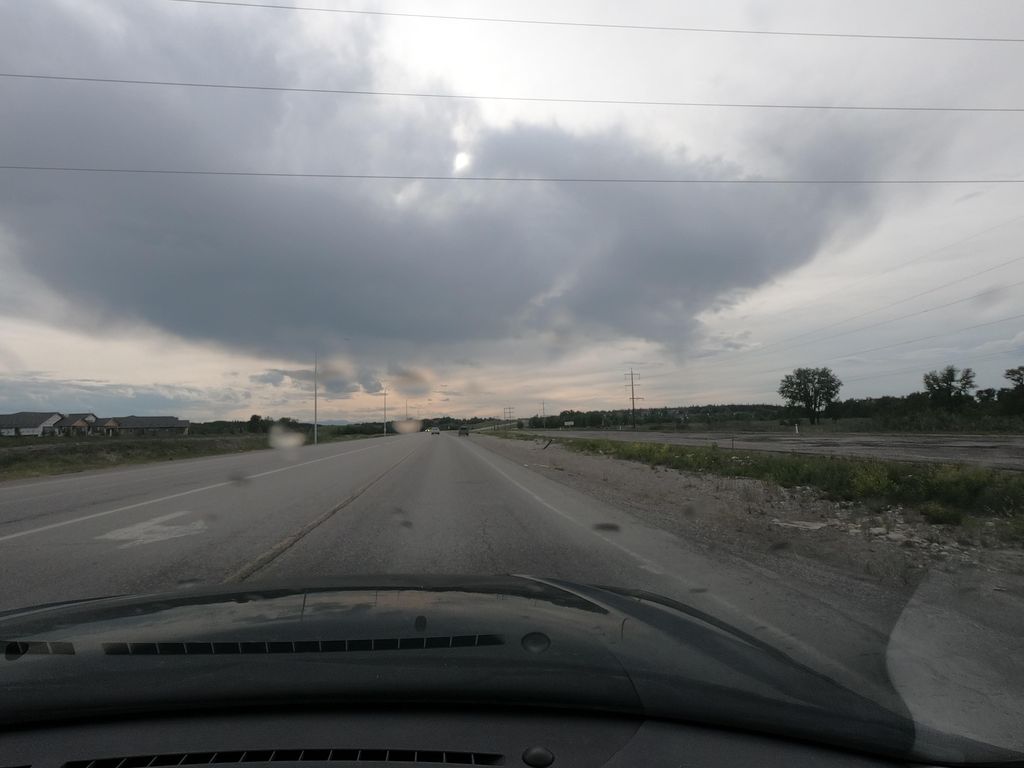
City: calgary